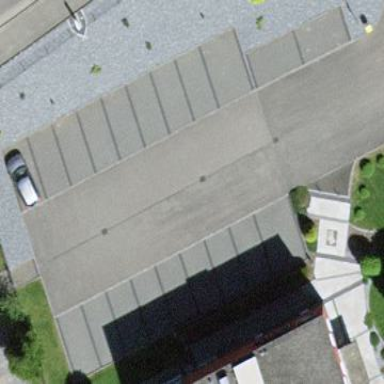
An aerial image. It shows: Parking area.